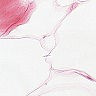
Metastatic tissue present: no